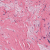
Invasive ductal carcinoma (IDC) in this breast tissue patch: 0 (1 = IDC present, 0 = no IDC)